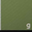
Piece: xx